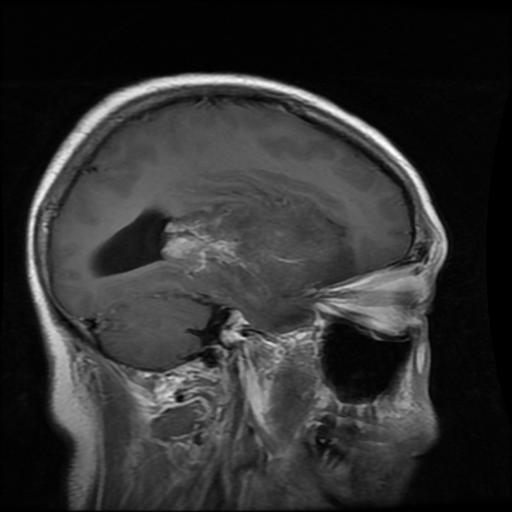
Label: glioma